Aerial crown-view tile of a tropical tree (Barro Colorado Island, Panama), acquired 20240716:
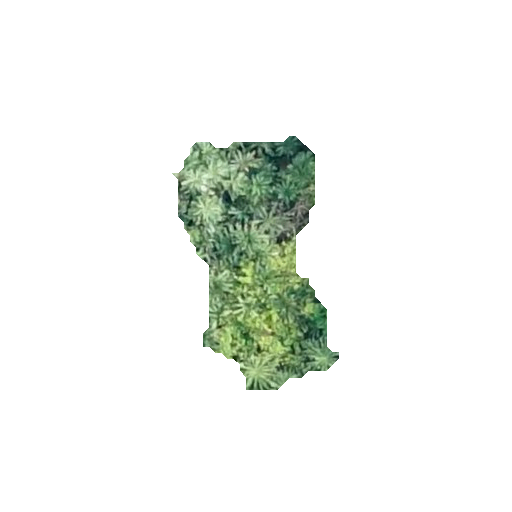
Species: Gustavia superba
GBIF accepted scientific name: Gustavia superba
Crown area: 41.937 m²